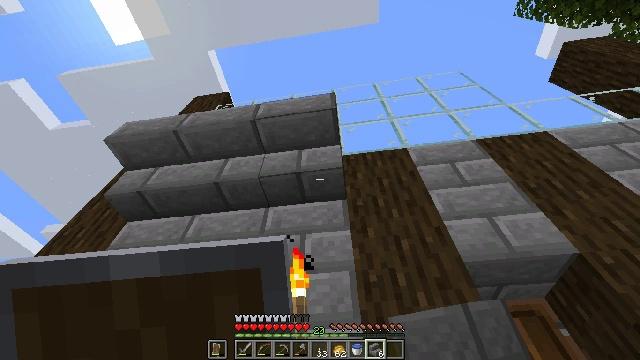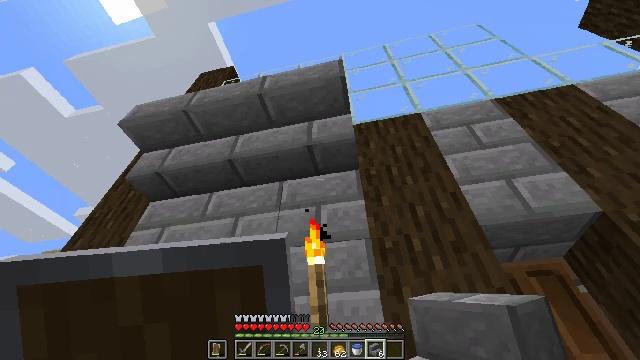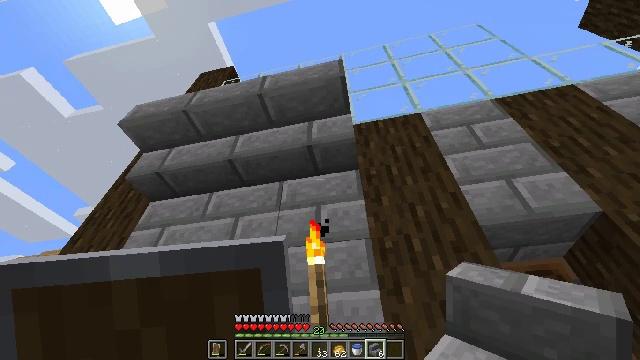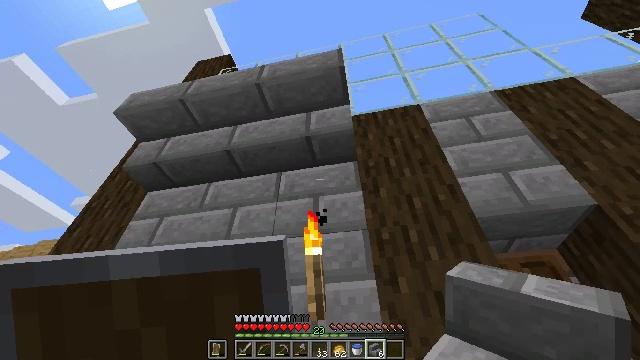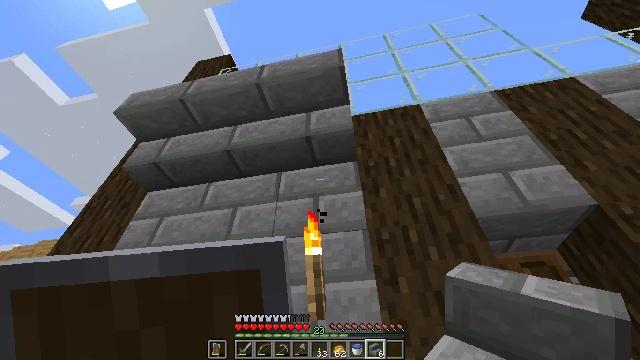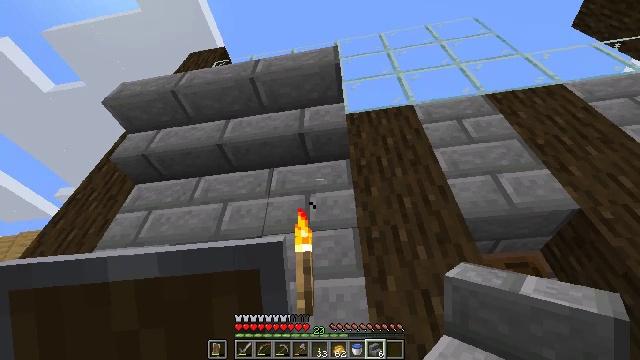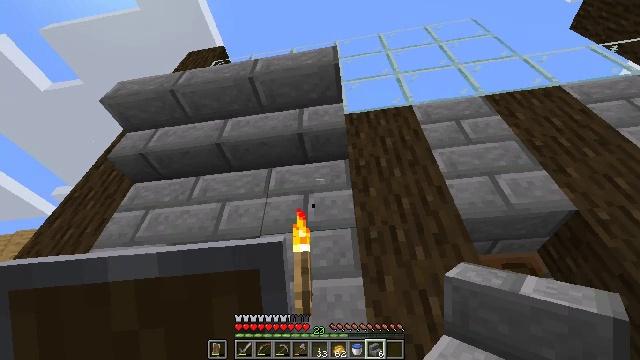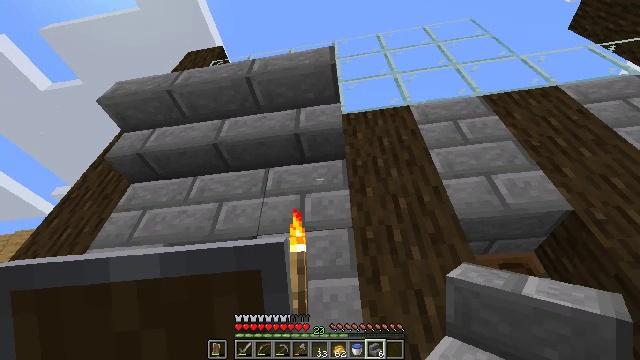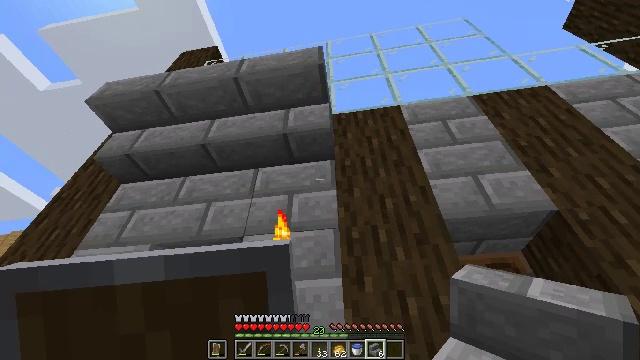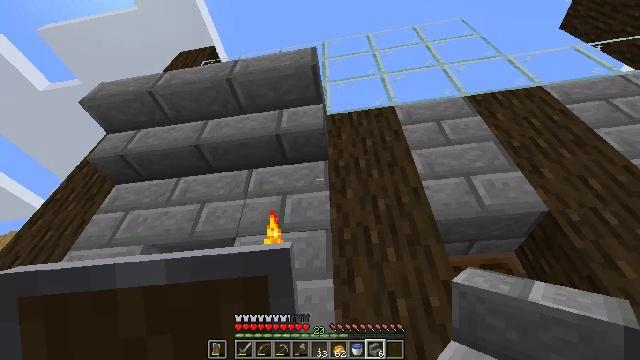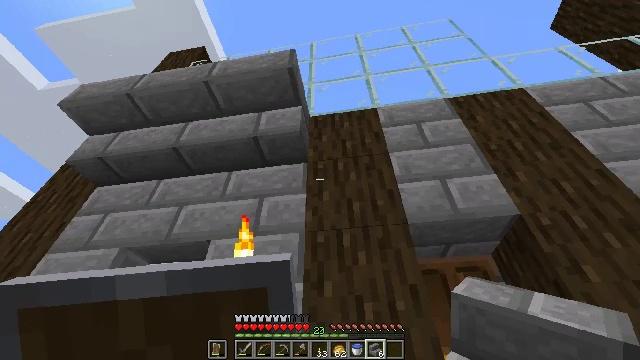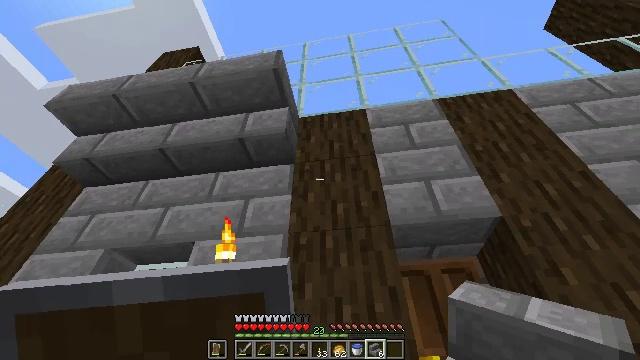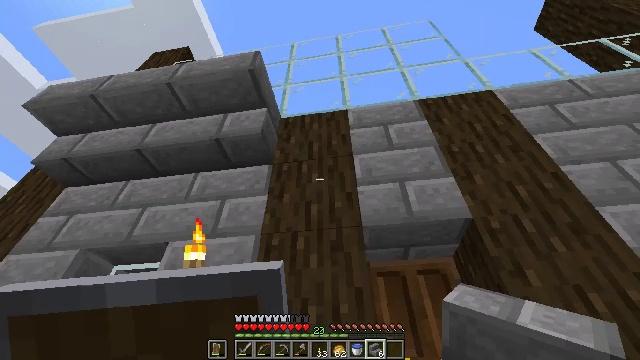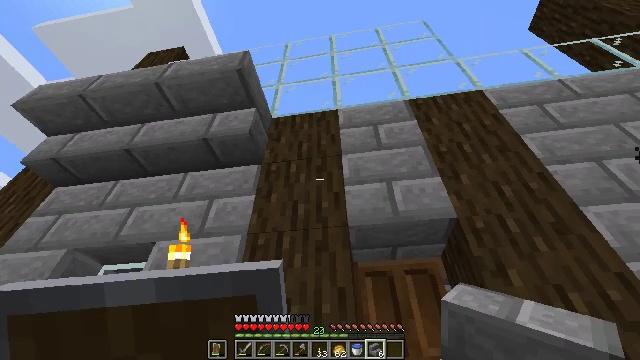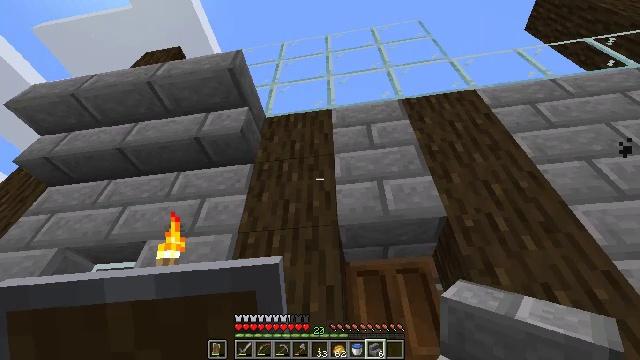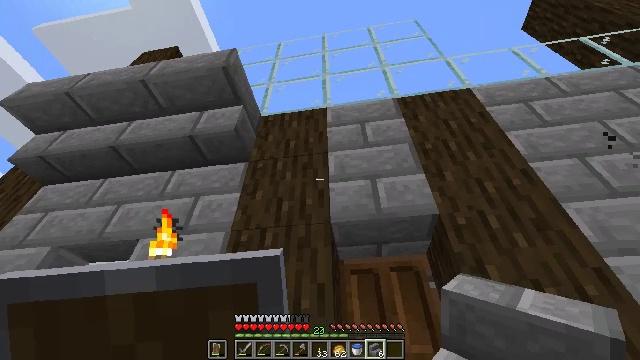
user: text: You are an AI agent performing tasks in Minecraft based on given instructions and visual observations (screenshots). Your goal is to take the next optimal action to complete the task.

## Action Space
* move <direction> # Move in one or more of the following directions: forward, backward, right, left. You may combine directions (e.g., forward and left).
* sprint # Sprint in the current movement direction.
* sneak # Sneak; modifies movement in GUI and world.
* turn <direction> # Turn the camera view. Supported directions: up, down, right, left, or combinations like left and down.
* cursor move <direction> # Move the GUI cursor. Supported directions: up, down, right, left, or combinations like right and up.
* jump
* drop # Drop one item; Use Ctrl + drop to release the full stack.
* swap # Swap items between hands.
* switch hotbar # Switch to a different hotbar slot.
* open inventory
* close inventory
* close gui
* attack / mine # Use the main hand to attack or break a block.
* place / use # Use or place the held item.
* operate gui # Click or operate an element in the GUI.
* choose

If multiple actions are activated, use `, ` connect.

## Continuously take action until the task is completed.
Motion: motion action
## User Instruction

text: Disassemble the stone brick stairs into inventory.
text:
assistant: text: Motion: turn left and down
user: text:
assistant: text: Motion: no_op
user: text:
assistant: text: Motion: turn down
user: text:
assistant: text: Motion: no_op
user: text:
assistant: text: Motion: turn right
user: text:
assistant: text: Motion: no_op
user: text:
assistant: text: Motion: move right
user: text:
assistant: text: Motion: move right
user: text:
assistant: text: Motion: move right
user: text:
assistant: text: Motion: move right
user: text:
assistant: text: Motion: move right
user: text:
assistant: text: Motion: move right
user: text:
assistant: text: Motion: no_op
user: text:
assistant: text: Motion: no_op
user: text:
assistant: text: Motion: no_op
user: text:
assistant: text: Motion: move left
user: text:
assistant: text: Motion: move left
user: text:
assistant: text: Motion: move left
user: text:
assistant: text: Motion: no_op
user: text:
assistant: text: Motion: no_op
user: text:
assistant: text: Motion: no_op
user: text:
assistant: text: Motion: no_op
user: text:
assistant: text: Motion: no_op
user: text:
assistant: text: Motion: no_op
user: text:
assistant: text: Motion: no_op
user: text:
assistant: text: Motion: no_op
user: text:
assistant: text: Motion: no_op
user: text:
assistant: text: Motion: no_op
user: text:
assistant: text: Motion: no_op
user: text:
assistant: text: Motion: no_op